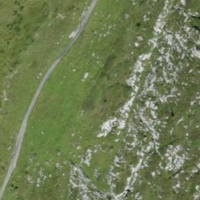
EUNIS habitat code: 25
Species observed at this site:
Phoenicurus ochruros
Geum rivale
Campanula barbata
Parnassia palustris